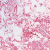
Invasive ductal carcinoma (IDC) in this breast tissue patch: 0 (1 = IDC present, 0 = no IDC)